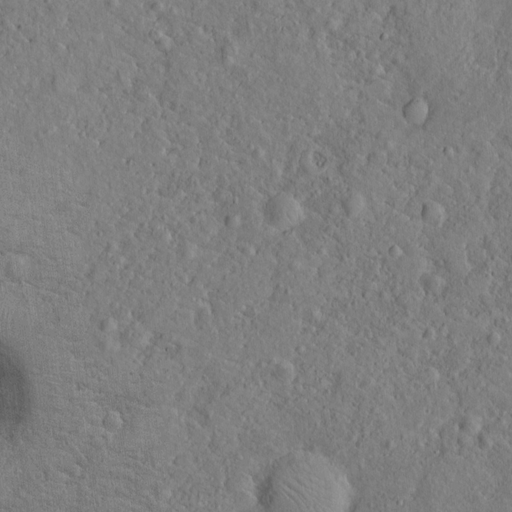
Objects detected: cone